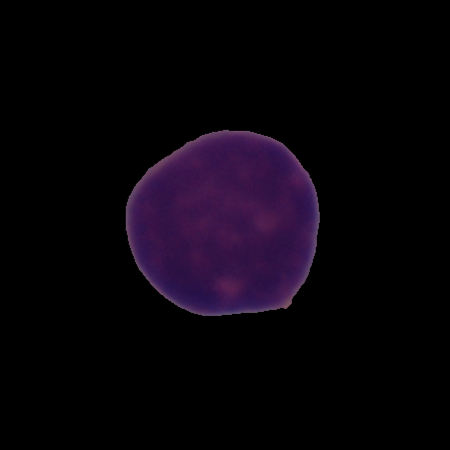
Label: cancer